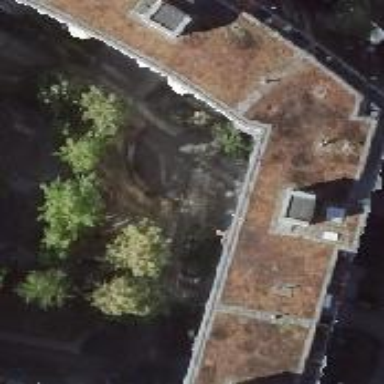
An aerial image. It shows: Flat-roofed residential building.